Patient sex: M
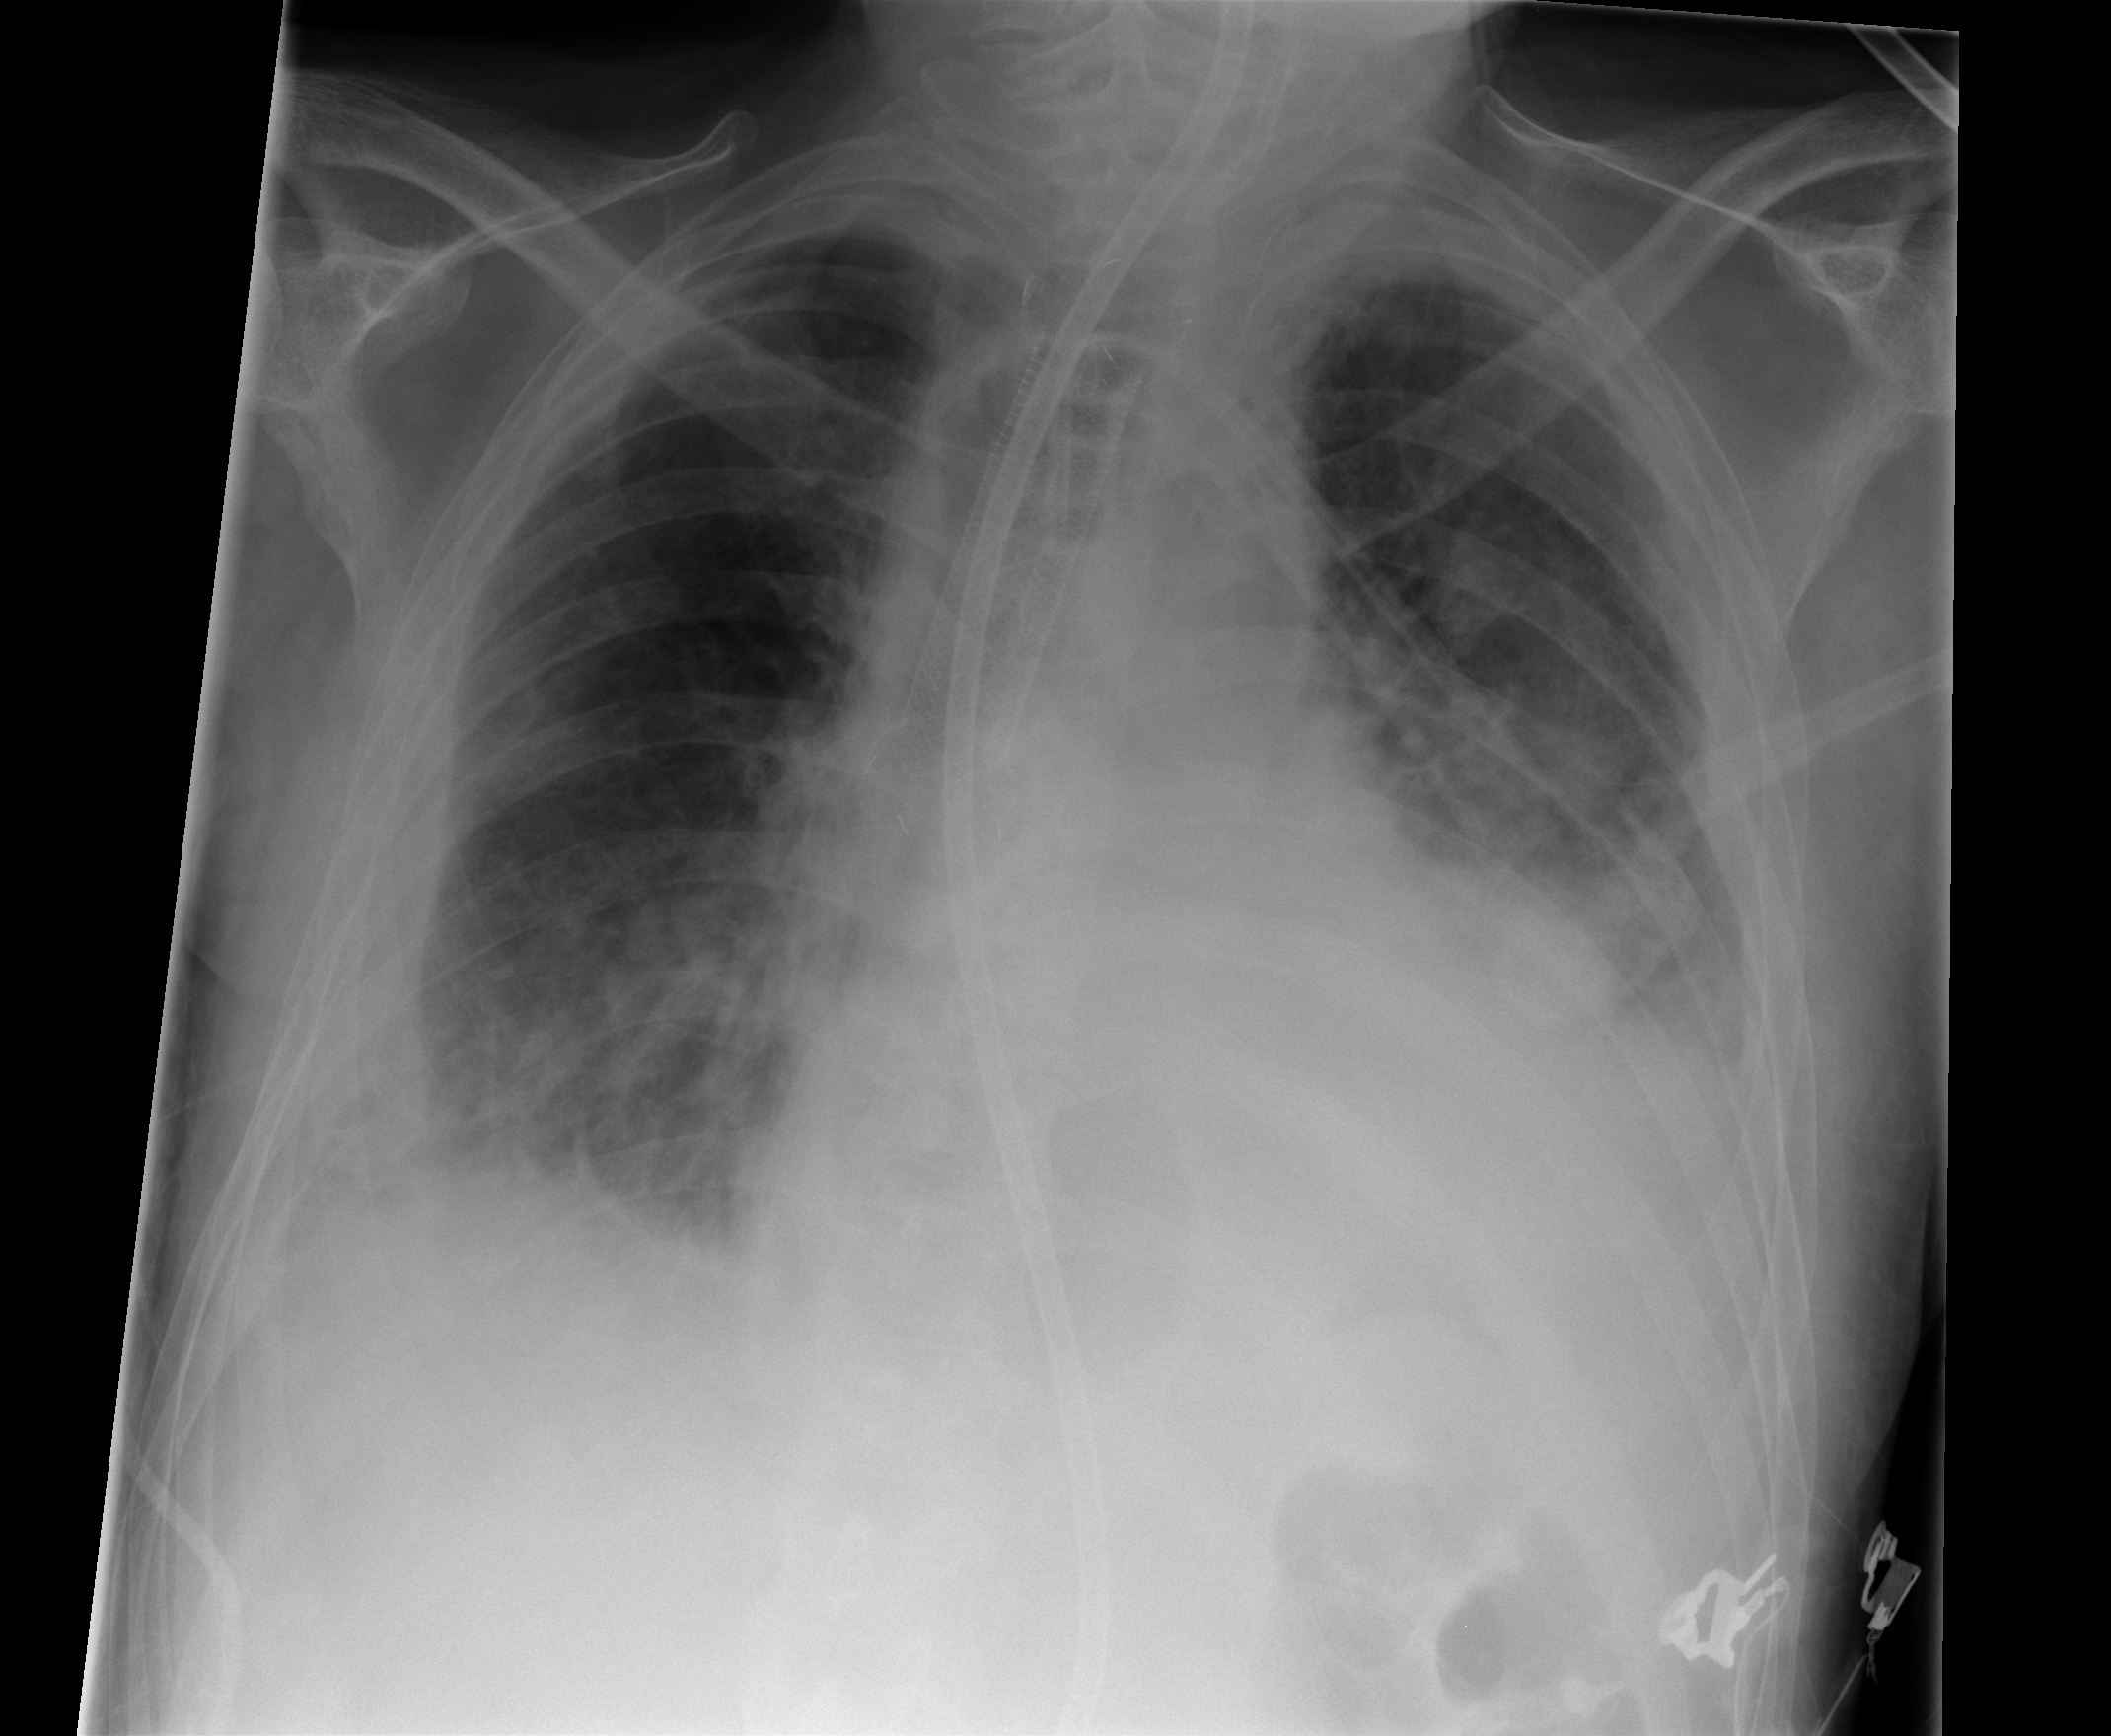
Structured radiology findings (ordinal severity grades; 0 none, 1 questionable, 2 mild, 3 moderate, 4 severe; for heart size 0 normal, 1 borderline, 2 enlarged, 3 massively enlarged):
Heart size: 1
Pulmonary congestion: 1
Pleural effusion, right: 2
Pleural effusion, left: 3
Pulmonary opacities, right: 2
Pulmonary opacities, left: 1
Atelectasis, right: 2
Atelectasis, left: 2